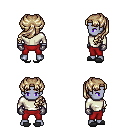
a pixel art fantasy rpg character, male body template, dark elf, purple skin, white long-sleeve shirt, red pants, white blonde princess hairstyle, metal gloves, gray slippers, four views (front, back, left, right), 2x2 character sprite sheet, small pixel art, hard edges, no anti-aliasing